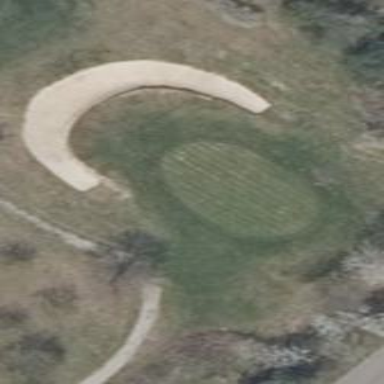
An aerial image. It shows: Golf green.